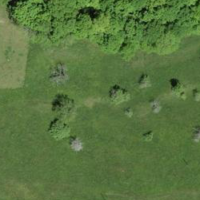
EUNIS habitat code: 25
Species observed at this site:
Primula veris
Cardamine pratensis